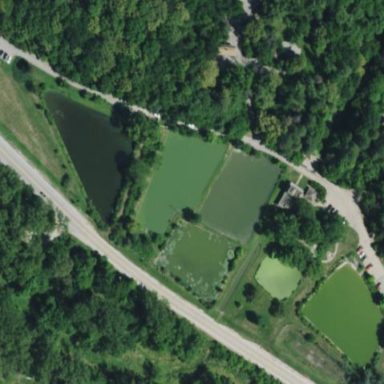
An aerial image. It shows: Serene fishpond surrounded by natural water.